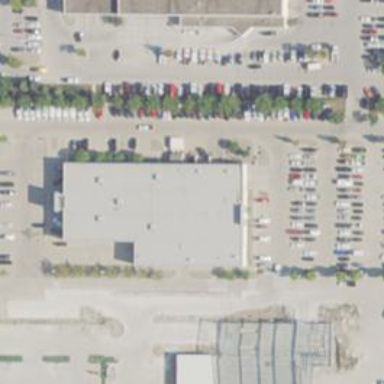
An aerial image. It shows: Car shop building.